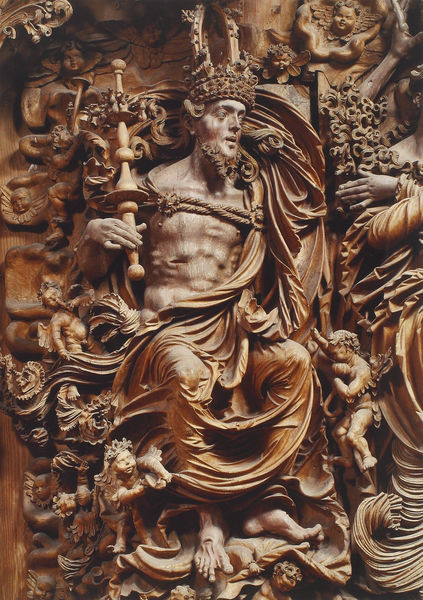
Titel: Hochaltar im Münster St. Stephanus in Breisach
Künstler: H. L. Meister
Standort: Breisach, Münster St. Stephan (EU - D - BW)
Schlagwörter: fuß, gott, hand, mann, nackt, schatten, umhang, wolken, wunde, braun, brust, finger, holz, licht, ornament, bart, augen, falten, hände, gewand, krone, engel, putte, statue, füße, stab, könig, thron, kordel, seil, zeh, schnitt, altar, schnitzerei, totenkopf, jesus, heiliger, löwe, putten, zepter, szepter, trompete, schnitz, linde, gefesselt, brsut, rochen